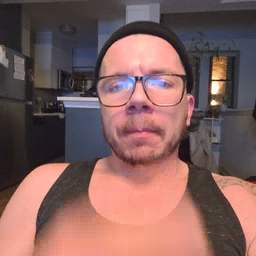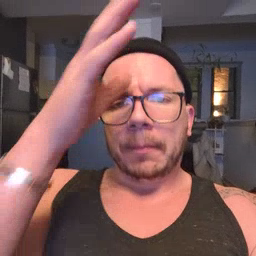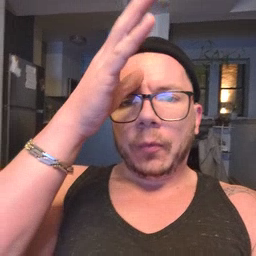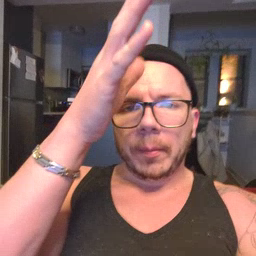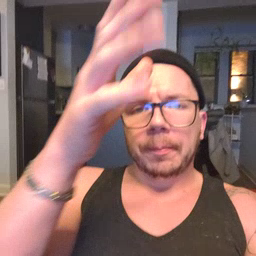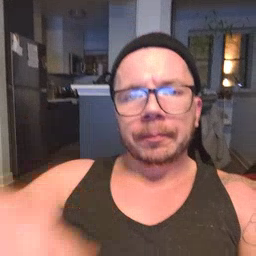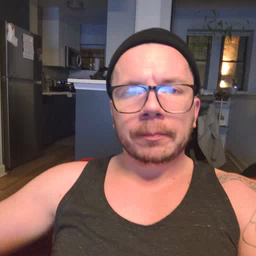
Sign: grandpa